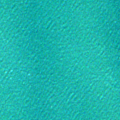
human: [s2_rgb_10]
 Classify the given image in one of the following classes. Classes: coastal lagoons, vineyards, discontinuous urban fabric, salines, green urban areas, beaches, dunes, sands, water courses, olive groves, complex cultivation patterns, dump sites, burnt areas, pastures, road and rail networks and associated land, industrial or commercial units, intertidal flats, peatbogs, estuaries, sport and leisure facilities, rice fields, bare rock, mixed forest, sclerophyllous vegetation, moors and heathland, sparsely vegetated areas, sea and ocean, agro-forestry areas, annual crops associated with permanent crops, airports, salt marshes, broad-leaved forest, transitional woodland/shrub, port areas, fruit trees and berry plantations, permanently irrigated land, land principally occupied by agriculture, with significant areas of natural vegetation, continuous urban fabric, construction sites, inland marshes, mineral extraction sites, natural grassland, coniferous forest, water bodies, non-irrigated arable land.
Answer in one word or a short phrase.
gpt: sea and ocean